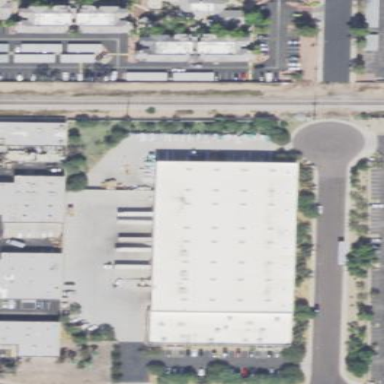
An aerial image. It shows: Building.